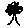
Label: tree